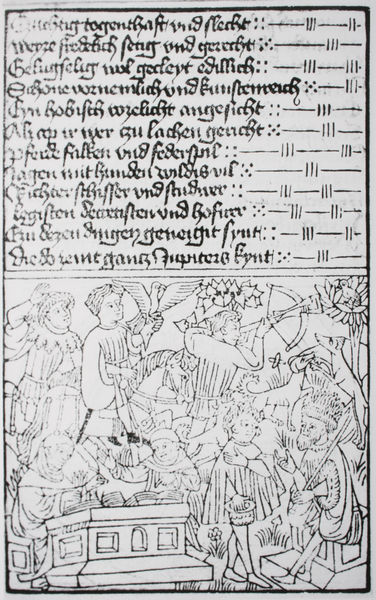
Titel: Baseler Holzschnitte, Jupiterkinder
Standort: Schweinfurt
Institution: Bibliothek Otto Schäfer
Schlagwörter: adler, baum, blätter, falke, flügel, vogel, weiß, menschen, sitzen, blume, frau, grau, holz, hut, hüte, männer, schwarz, szene, tisch, zeichnung, gras, hund, hunde, wiese, architektur, bibel, falten, gefieder, geschichte, rahmen, sockel, stehen, taube, bild, natur, gewand, mantel, gewänder, kind, musik, pflanzen, krone, pferd, reiter, engel, zaumzeug, holzschnitt, schrift, bücher, papier, bogen, schuhe, stab, grafik, graphik, linien, rand, friedrich, bischof, könig, thron, inschrift, lesen, korb, deutsch, podest, striche, hälften, narr, buch, umrahmung, druck, schwarz weiss, stich, seite, illustration, text, buchstaben, waffe, holzdruck, herrscher, lorbeer, jagd, altar, pult, buchdruck, buchseite, sarg, quader, jäger, gotisch, kanzel, grab, schreiben, chien, mittelalter, gedicht, krönung, priester, empfang, mönch, bettler, mönche, falkenjagd, armbrust, zeilen, schreiber, block, schütze, reproduktion, miniatur, pfeil, fraktur, herbes, main, dichtung, letter, lettern, altdeutsch, cheval, manschen, handschrift, chasse, lied, insignien, zepter, szepter, roi, bogenschütze, jagdszene, dessin, heinrich, ottonisch, oiseau, geteilt, buchmalerei, inhalt, mittealter, spalte, moyen age, herbe, cavalier, jésus, zweigeteilt, textblock, friedenstaube, liste, blühte, zählen, noir et blanc, calligraphie, faucon, folio, falkenjagt, saint, chevalier, livre, iii, bible, steuer, texte, miniature, manuscrit, blockaltar, médiéval, blockdruck, résurrection, résurrectionj, strichliste, throb, écriture, trone, textura, armbrustschütze, text+, archer, colombe, throne, écrit, 3, chavel, arrmbrust, varmbrust, artigpferd, jàger